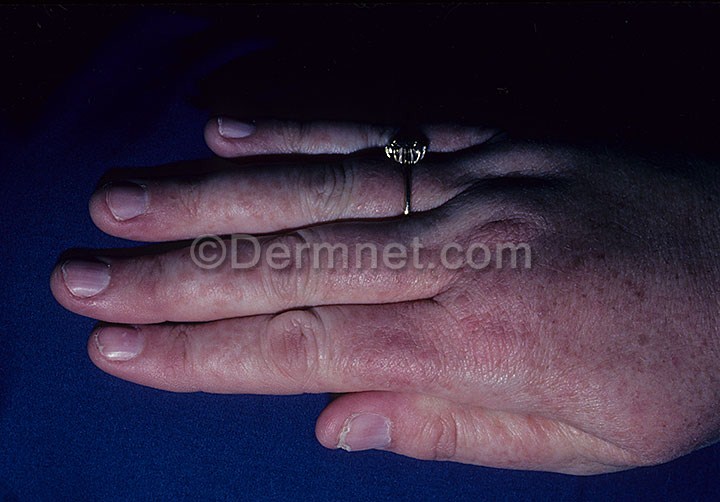
Disease: Bullous Disease Photos